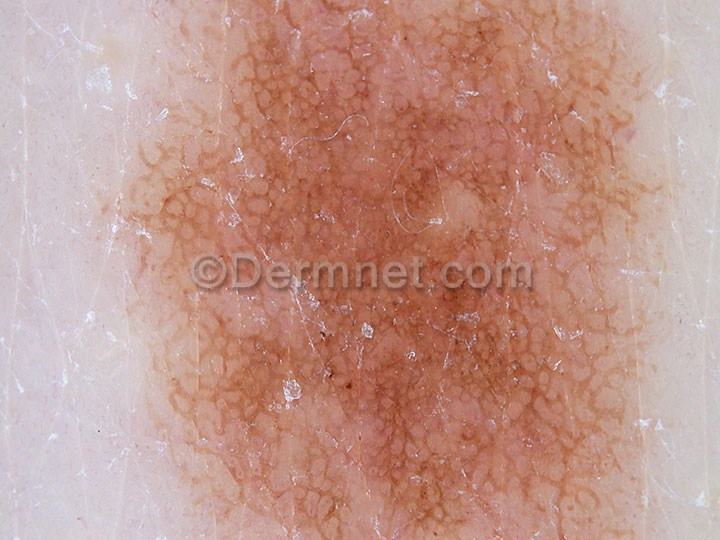
Disease: Melanoma Skin Cancer Nevi and Moles